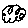
Label: cloud